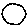
Label: moon